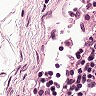
Metastatic tissue present: no